Question: I have the following canvas image:

I know the coordinates of points marked with green and I need to add image as overlay, but I need to skew the image as well.
I know how to position image on the right place, but I have no idea how to skew it.
'''
var div = document.createElement('div');
div.setAttribute('id', 'mask');
div.style.position = 'absolute';
div.style.left = parseFloat(desc.pt1.x) + 'px';
div.style.top = parseFloat(desc.pt1.y) + 'px';
div.style.background = 'white';
image.appendChild(div);
'''
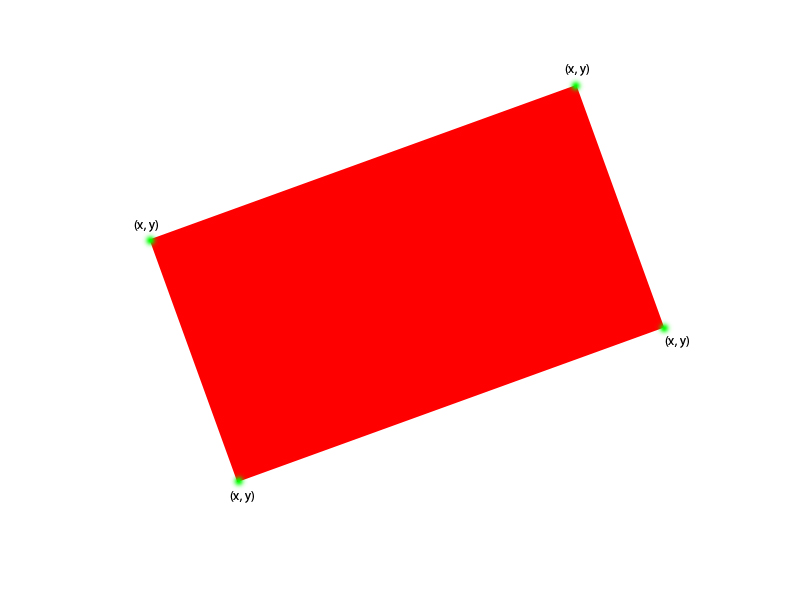
Answer: You can use 'transform:rotate' to rotate an img element over the red rectangle on the canvas.

Here's how to calculate the proper angle:
'''
// given the top-left point and the top-right point on the rectangle
var pt0={x:100,y:100};
var pt1={x:250,y:50};
// calculate the angle of the line connecting pt0 and pt1
var dx=pt1.x-pt0.x;
var dy=pt1.y-pt0.y;
var radianAngle=(Math.atan2(dy,dx)+Math.PI*2)%(Math.PI*2);
var degreeAngle=radianAngle*180/Math.PI;
'''
Here's example code and a Demo:
'''
var canvas=document.getElementById("canvas");
var ctx=canvas.getContext("2d");
var cw=canvas.width;
var ch=canvas.height;
var wrapper=document.getElementById('wrapper');
var image1=document.getElementById('image1');
var pt0={x:50,y:100};
var pt1={x:200,y:50};
// calculate the angle of the line connecting pt0 and pt1
var dx=pt1.x-pt0.x;
var dy=pt1.y-pt0.y;
var angle=(Math.atan2(dy,dx)+Math.PI*2)%(Math.PI*2);
var degreeAngle=angle*180/Math.PI;
dot(pt0.x,pt0.y);
dot(pt1.x,pt1.y);
ctx.beginPath();
ctx.moveTo(pt0.x,pt0.y);
ctx.lineTo(pt1.x,pt1.y);
ctx.stroke();
var bb=canvas.getBoundingClientRect();
image1.style.top=(pt0.y)+'px';
image1.style.left=(pt0.x)+'px';
image1.style.transformOrigin='left top';
image1.style.transform='rotate('+degreeAngle+'deg)';
function dot(x,y){
ctx.beginPath();
ctx.arc(x,y,10,0,Math.PI*2);
ctx.closePath();
ctx.fillStyle='gold';
ctx.fill();
}
'''
'''
body{ background-color: ivory; margin:10px;}
#wrapper{position:relative;}
#canvas{border:1px solid red; position:absolute;}
#image1{border:1px solid red; position:absolute;}
'''
'''
<div id=wrapper>
<canvas id="canvas" width=300 height=300></canvas>
<img id=image1 src='https://dl.dropboxusercontent.com/u/139992952/multple/rightarrow.png'>
</div>
'''